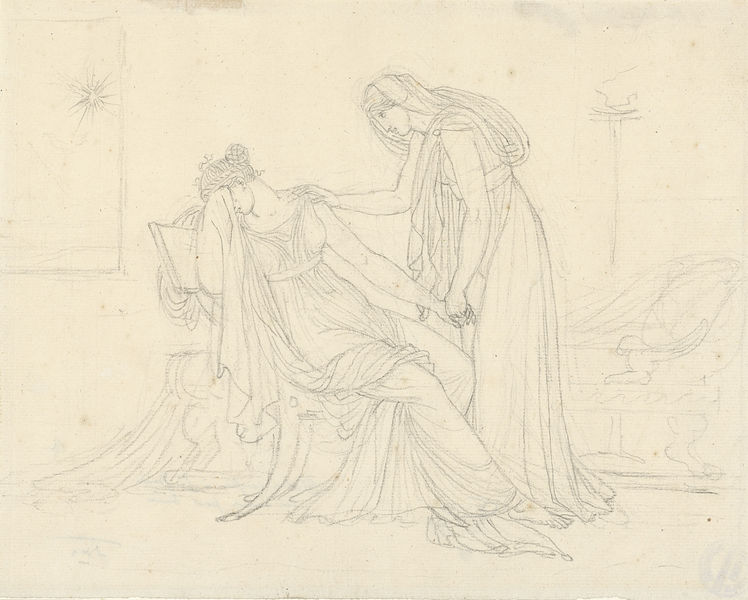
Titel: Dido bekent haar zuster haar liefde voor Aeneas
Künstler: Anne Louis Girodet-Trioson
Standort: Amsterdam
Institution: Rijksmuseum
Schlagwörter: hand, frauen, sitzen, frau, haar, skizze, stuhl, zeichnung, schleier, tuch, falten, faru, gesicht, halten, trauer, bild, hände, gewand, haare, klassizismus, traurig, dutt, füße, sofa, lehne, bank, zopf, bett, langweilig, stern, weinen, entwurf, liege, trost, antik, schmerz, griechisch, david, römisch, klassisch, trösten, haarnetz, zurücklehnen